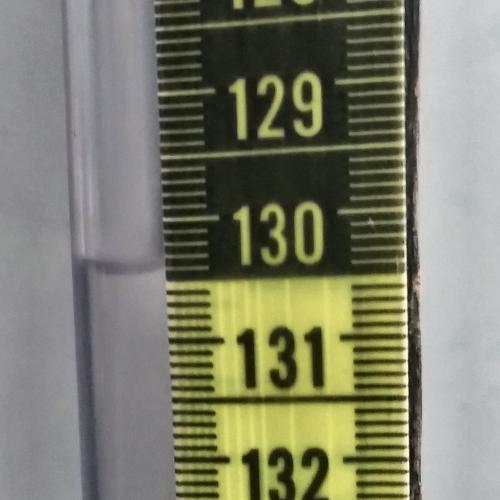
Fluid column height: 130.4 cm